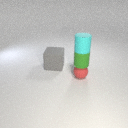
large gray rubber cube behind small red rubber sphere